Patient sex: M
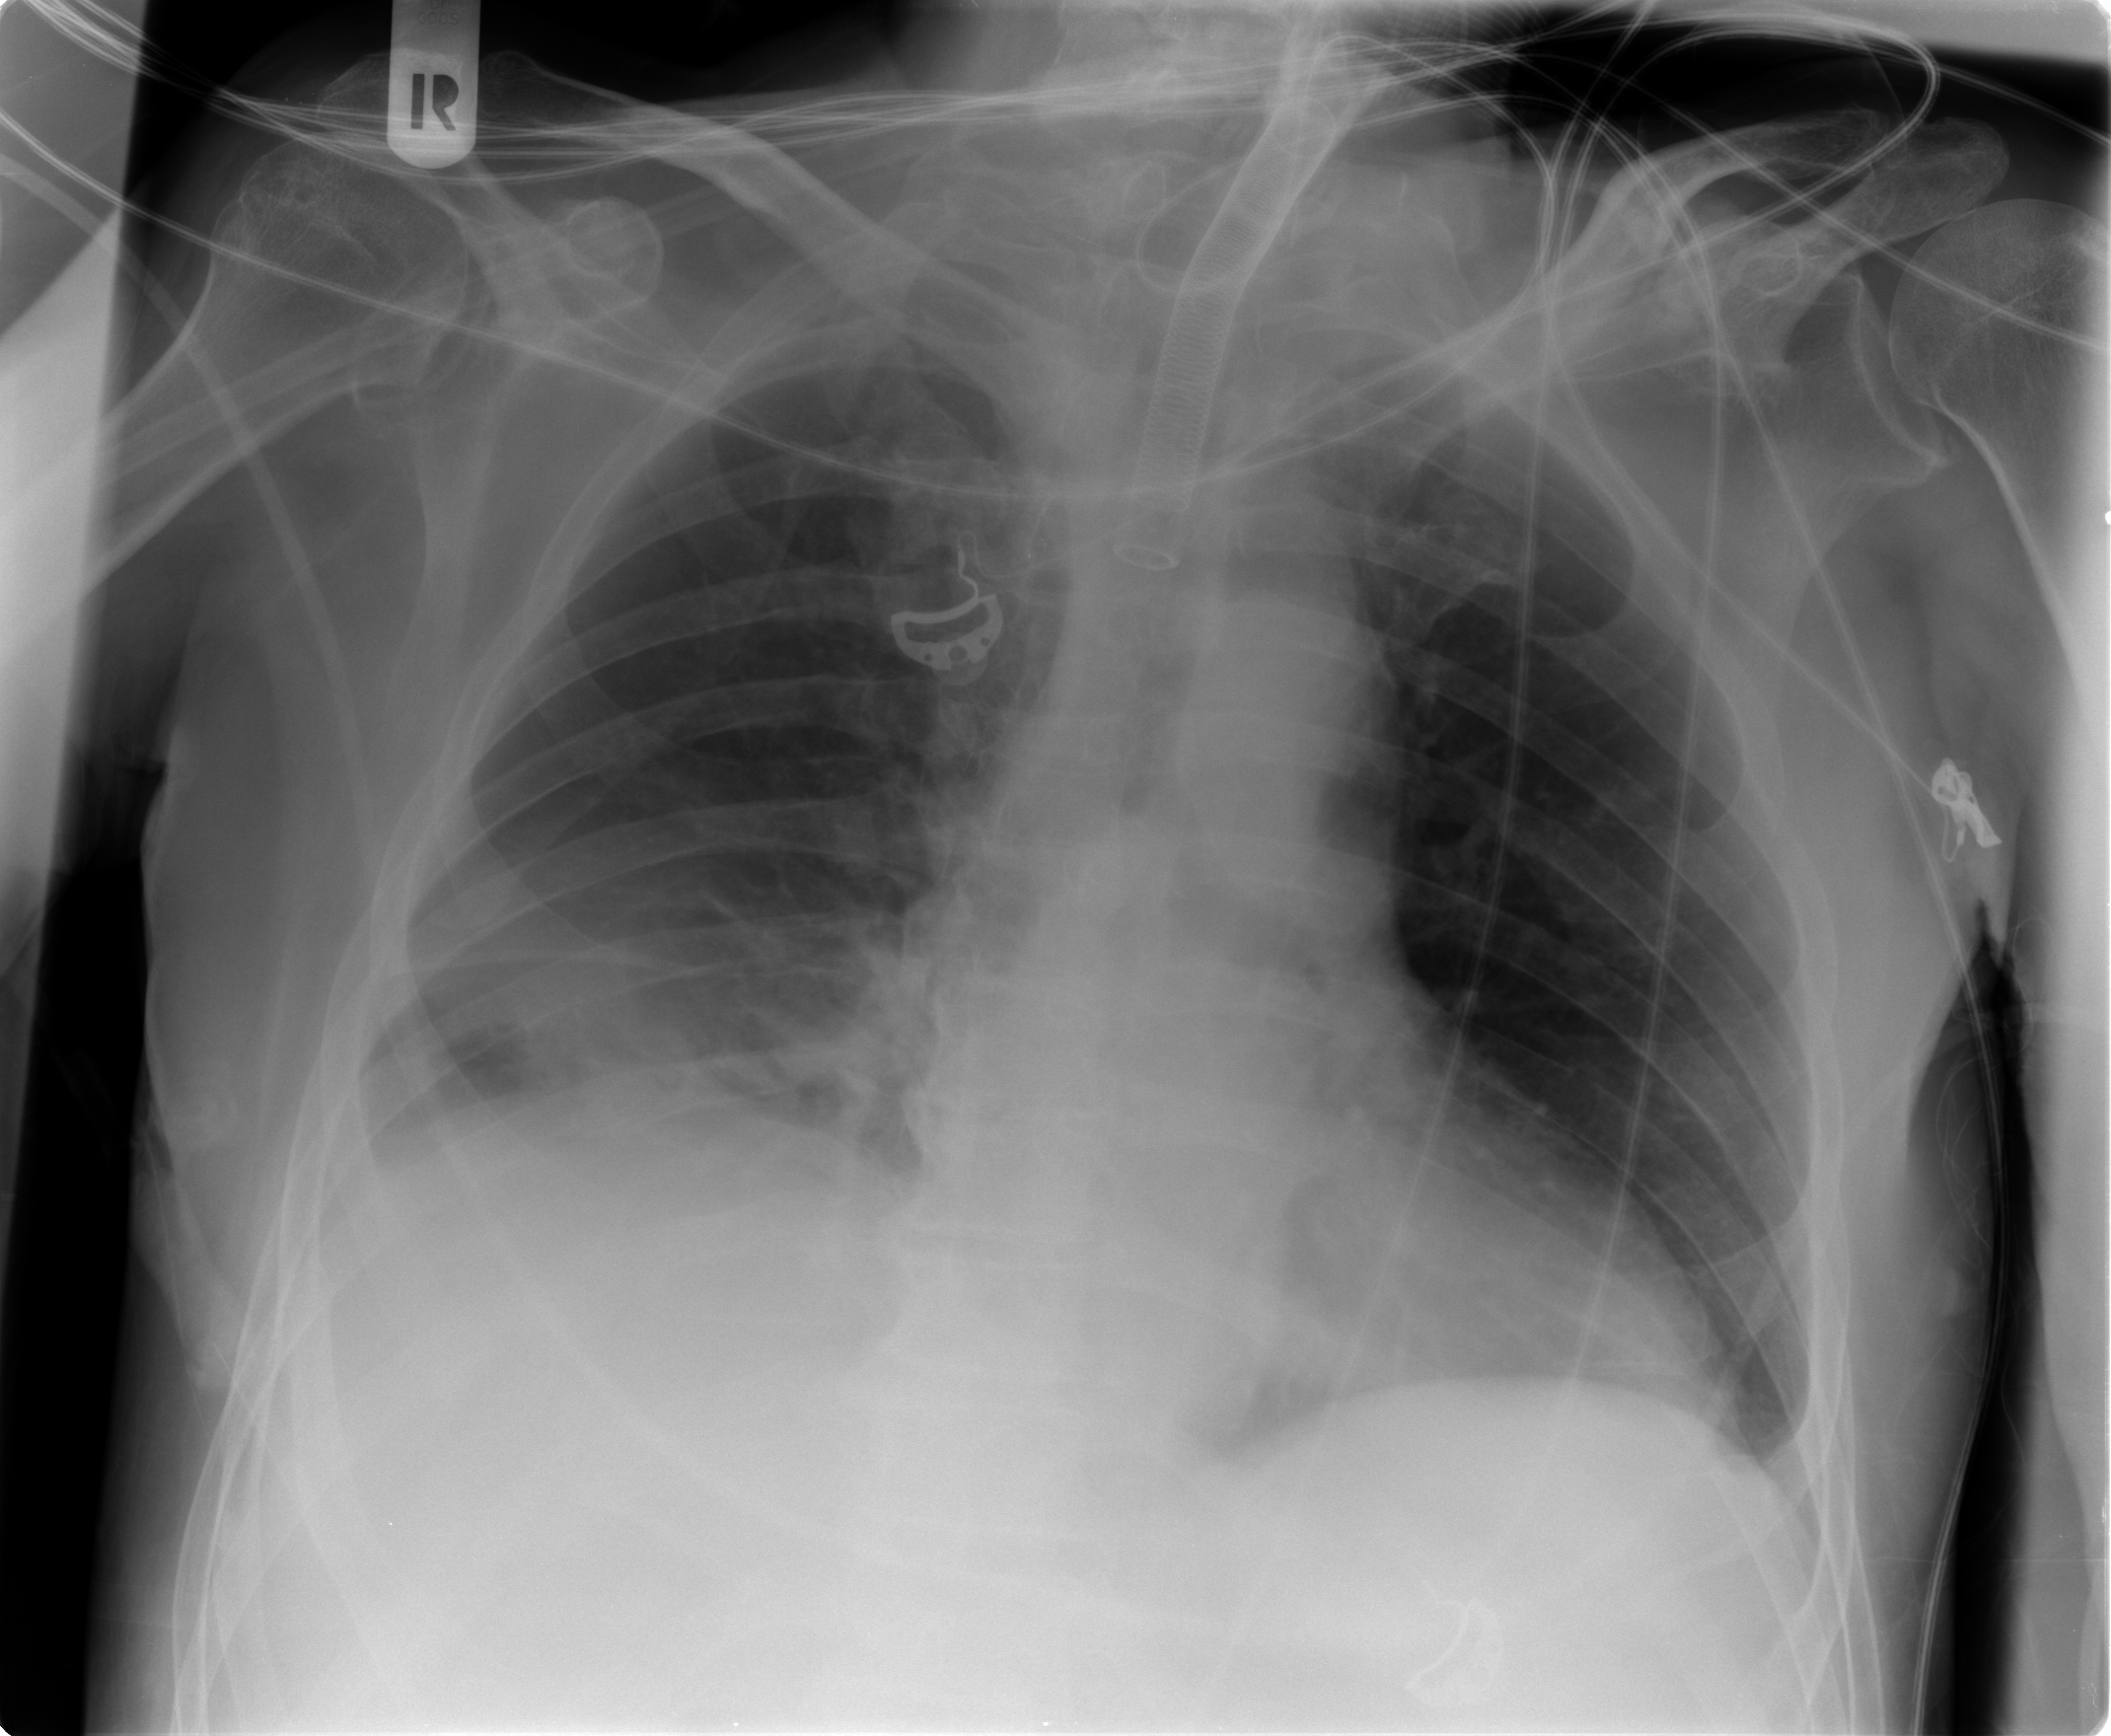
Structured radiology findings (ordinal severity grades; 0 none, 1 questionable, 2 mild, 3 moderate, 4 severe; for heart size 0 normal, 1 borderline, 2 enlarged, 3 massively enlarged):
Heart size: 0
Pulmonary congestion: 0
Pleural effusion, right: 2
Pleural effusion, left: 0
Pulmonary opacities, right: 0
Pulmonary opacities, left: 0
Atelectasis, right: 2
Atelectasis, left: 0